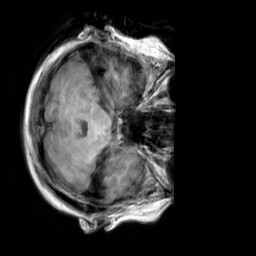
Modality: T1w
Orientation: axial
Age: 63
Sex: female
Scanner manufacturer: siemens
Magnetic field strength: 3 T
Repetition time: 2.3 s
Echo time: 0.00303 s